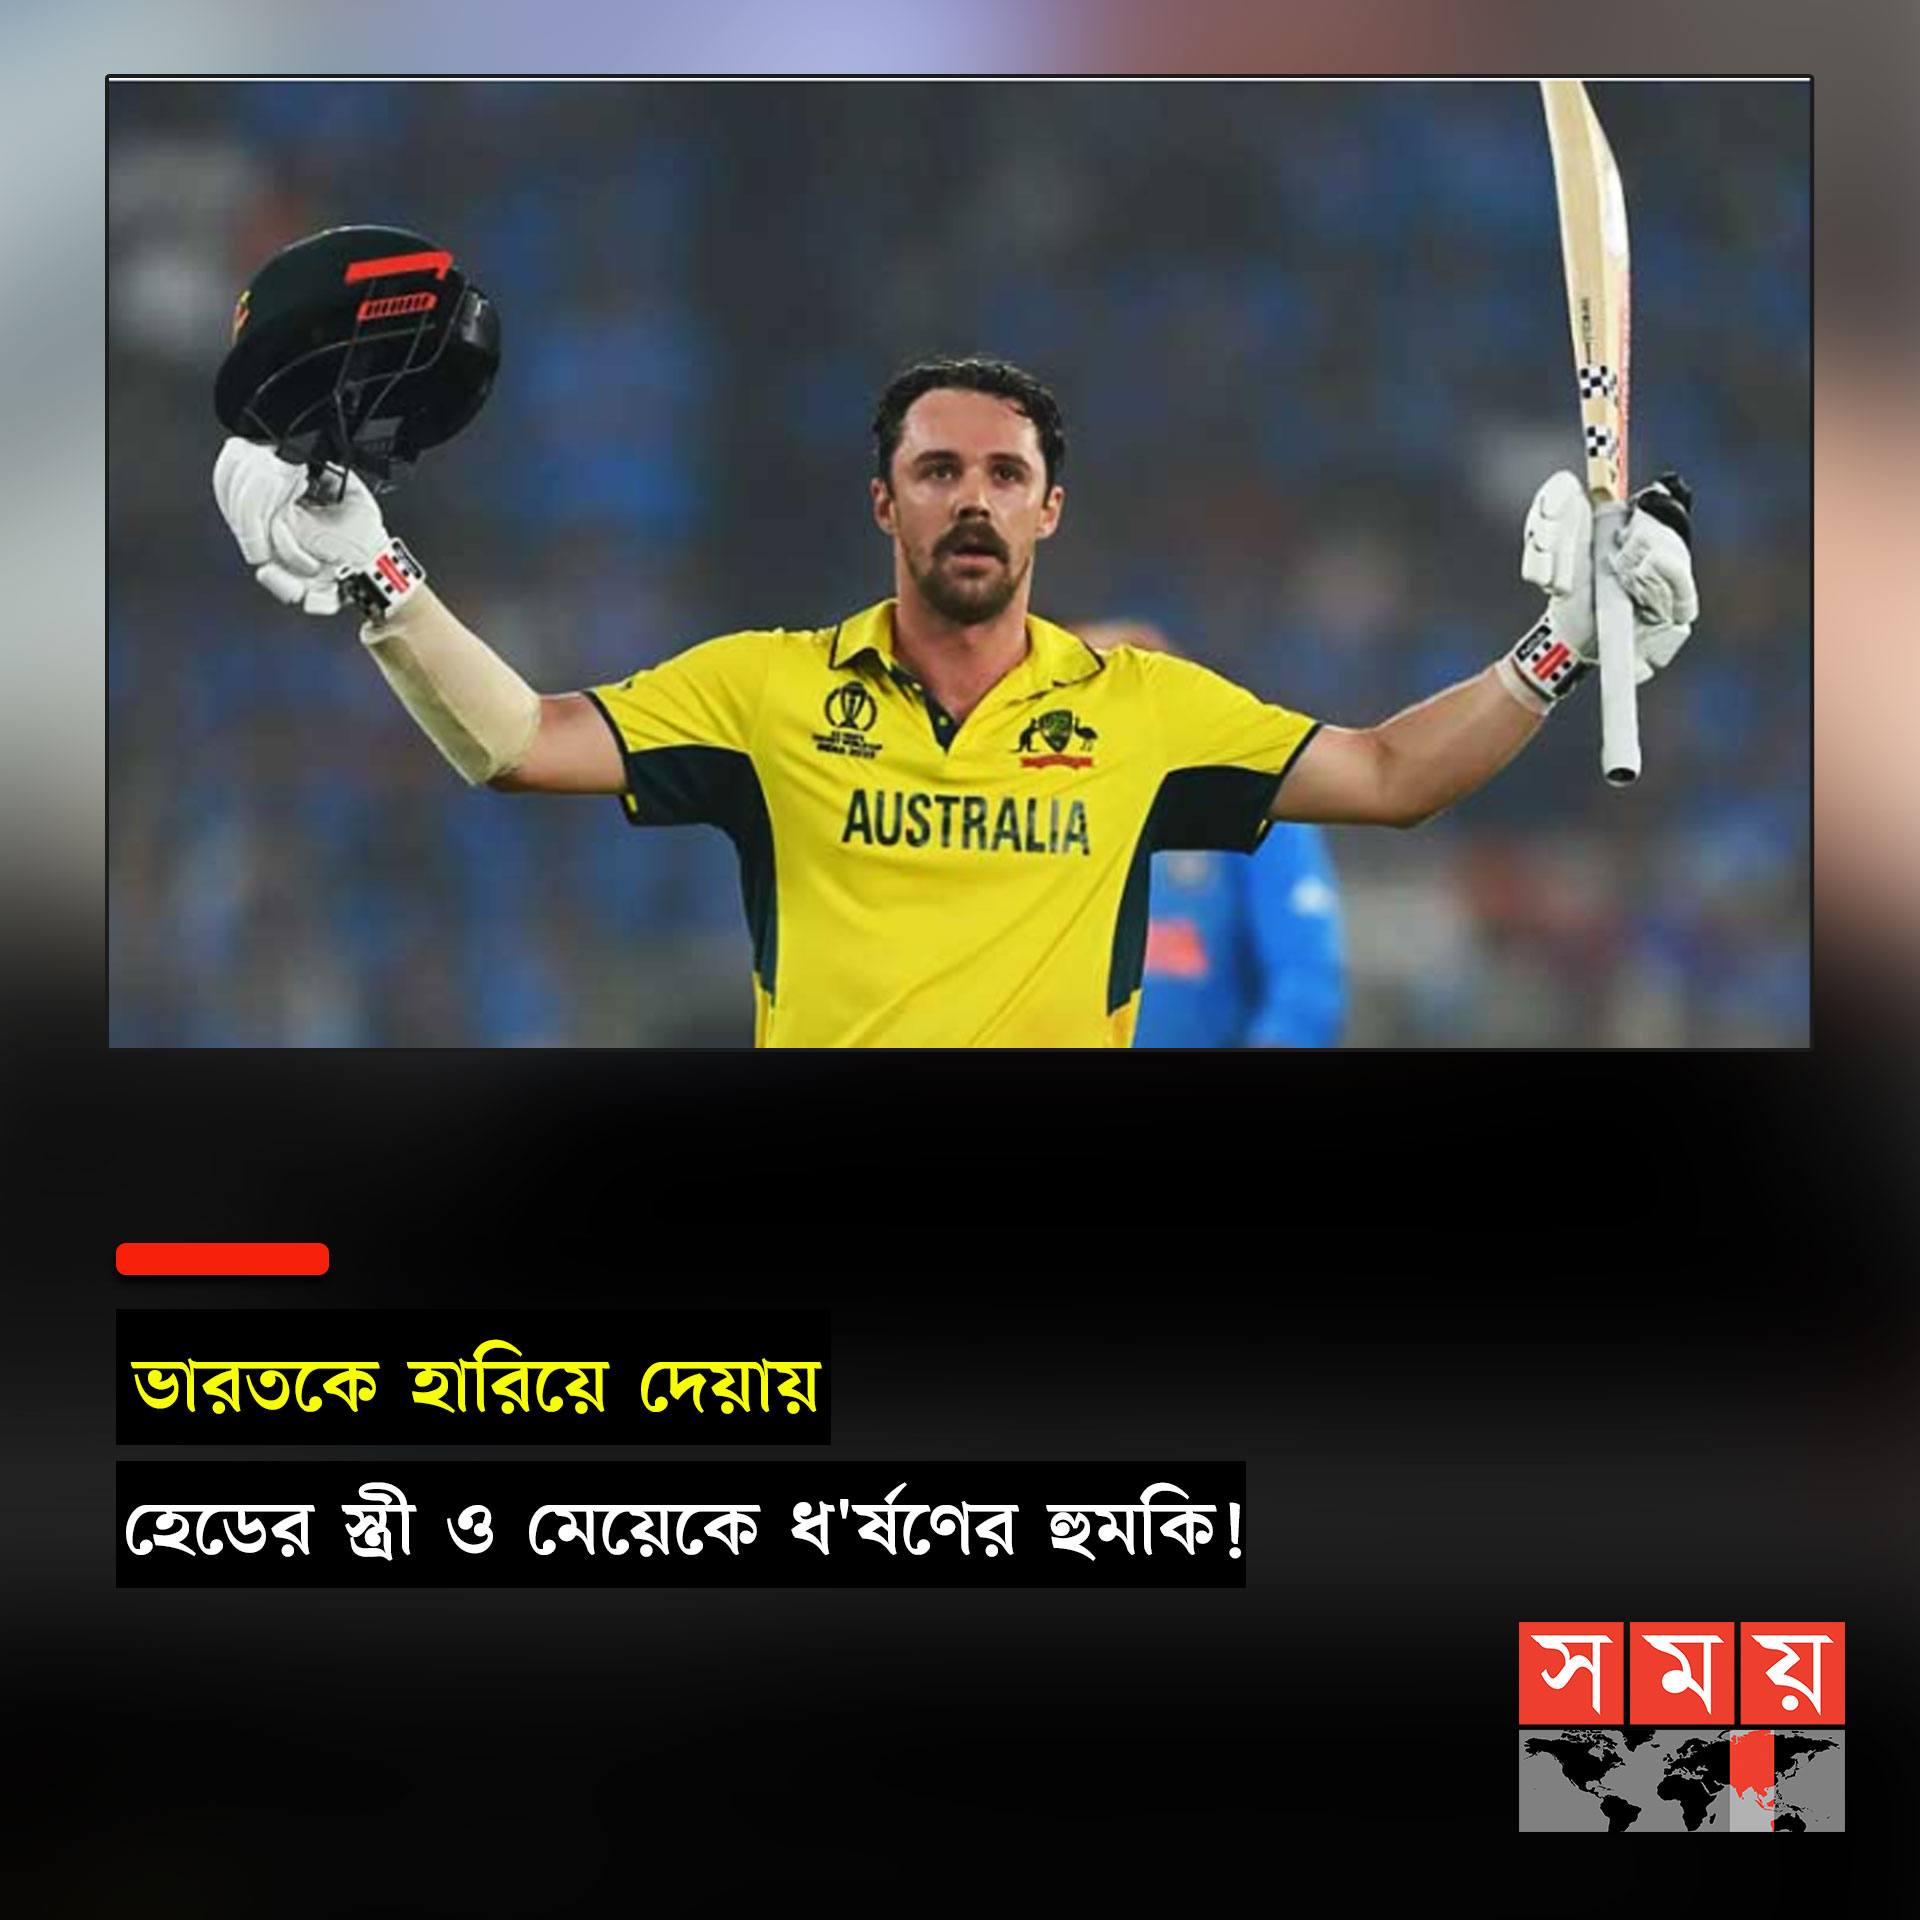
Text: ভারতকে হারিয়ে দেয়ায় হেডের স্ত্রী ও মেয়েকে ধর্ষণের হুমকি
Label: Hate
Hate category: Political
Targeted group: Organization